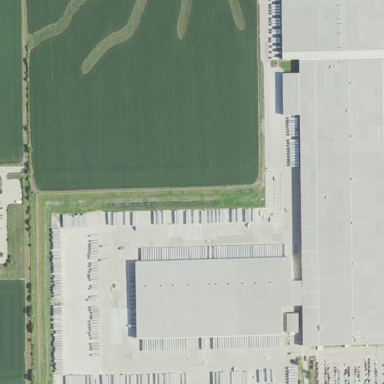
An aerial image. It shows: Logistics area.